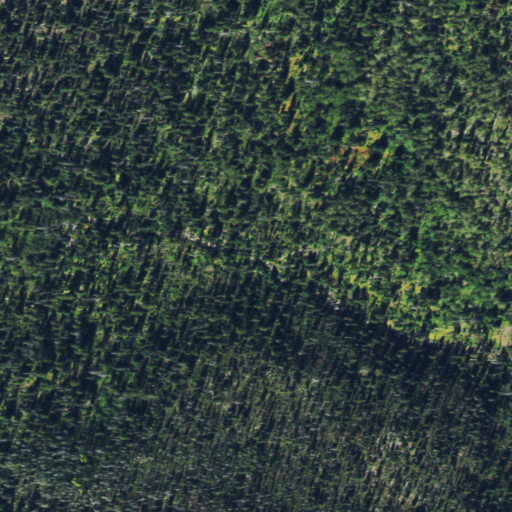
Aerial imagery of valley in Colorado named Bear Canyon containing evergreen forest, grassland, and mixed forest